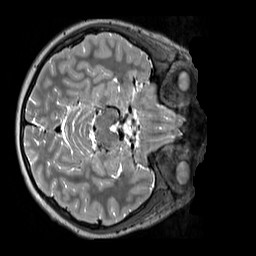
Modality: T2w
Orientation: axial
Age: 10
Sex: male
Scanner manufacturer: siemens
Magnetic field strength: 3 T
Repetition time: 3.2 s
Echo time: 0.408 s